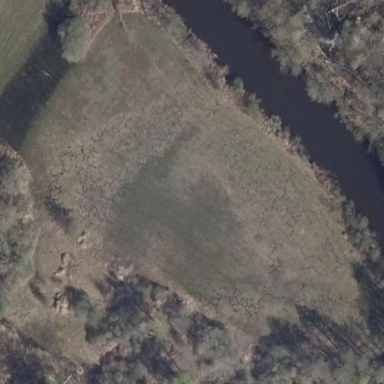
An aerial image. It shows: Area covered with grass.